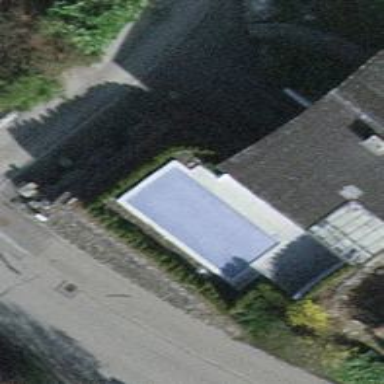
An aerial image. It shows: Swimming pool located in leisure land.